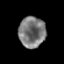
Tissue: prostate
Cell type: T cells
Senescence score: 0.7588
Nuclear area (px): 811
Mean DAPI intensity: 120.355